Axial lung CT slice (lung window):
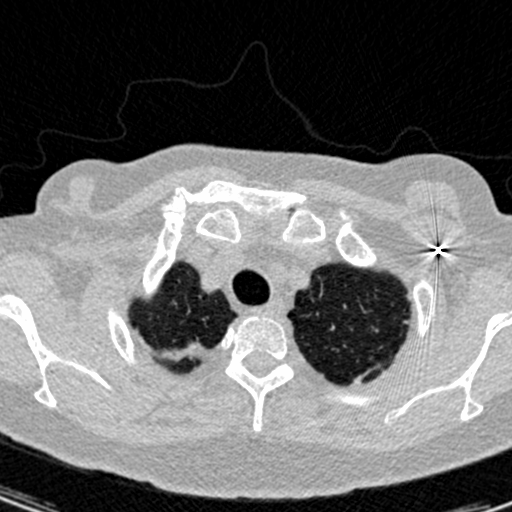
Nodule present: no